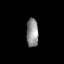
Tissue: lung
Cell type: Others
Senescence score: 0.177
Nuclear area (px): 346
Mean DAPI intensity: 138.286